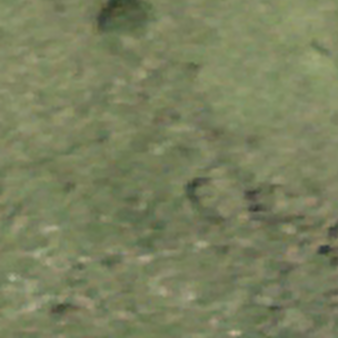
Label: other